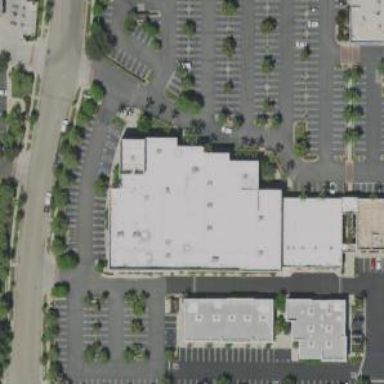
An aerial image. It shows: Fitness center building.